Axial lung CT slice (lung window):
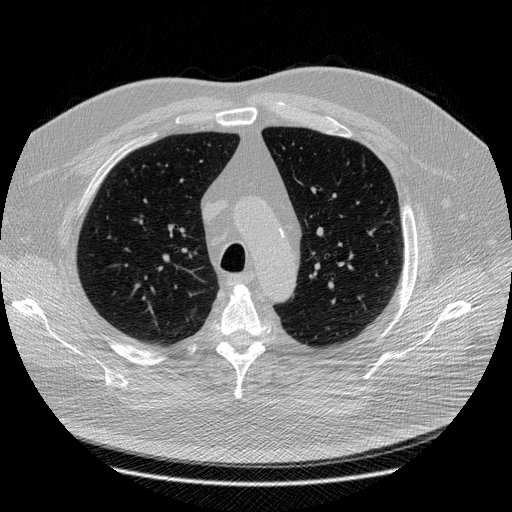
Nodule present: no